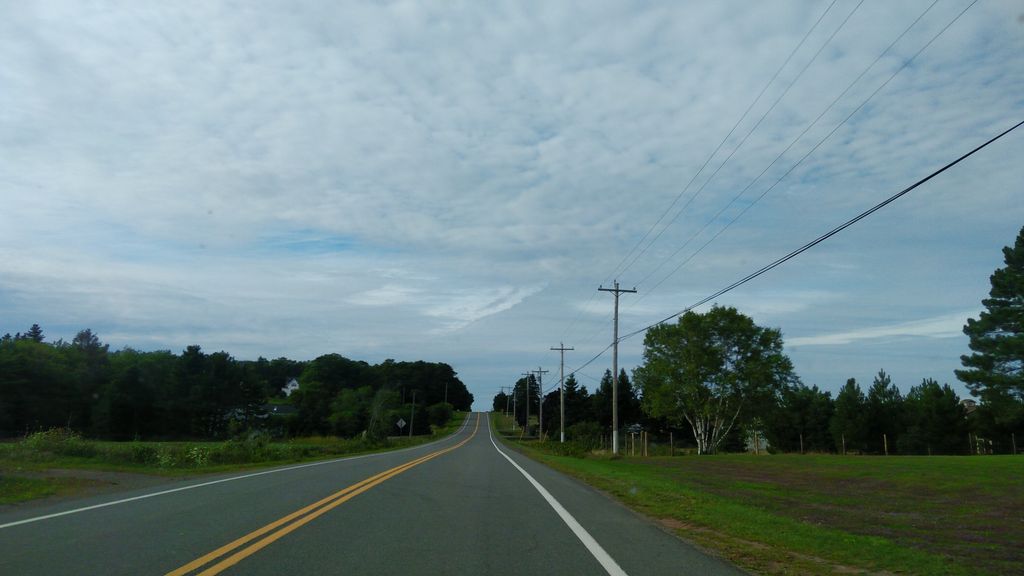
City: charlottetown